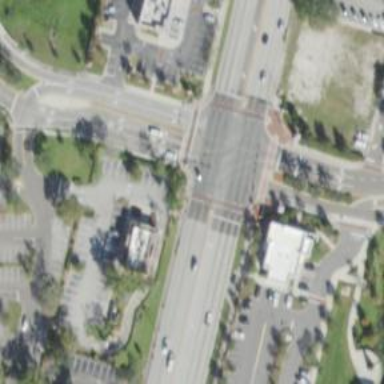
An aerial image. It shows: Marked crossing on the road.